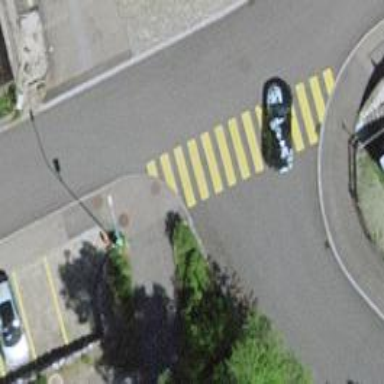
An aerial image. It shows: Marked crossing with zebra markings.